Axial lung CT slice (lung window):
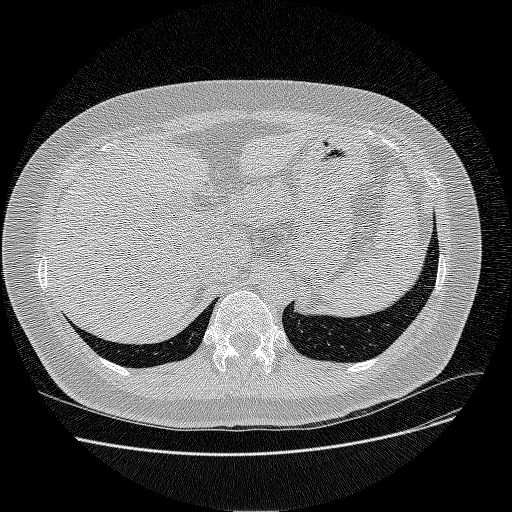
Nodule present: no